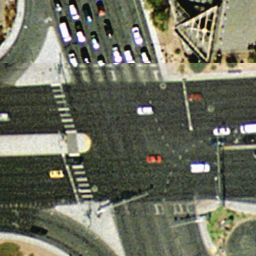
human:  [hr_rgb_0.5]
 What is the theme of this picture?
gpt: intersection

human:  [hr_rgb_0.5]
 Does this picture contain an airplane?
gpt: no

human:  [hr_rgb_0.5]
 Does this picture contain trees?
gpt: yes

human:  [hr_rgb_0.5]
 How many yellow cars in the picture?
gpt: one

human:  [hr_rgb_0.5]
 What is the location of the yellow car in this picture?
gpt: lower left